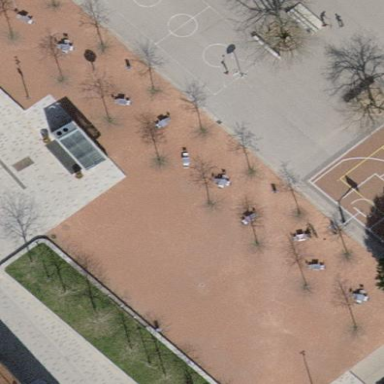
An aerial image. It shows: Playground area for leisure land.